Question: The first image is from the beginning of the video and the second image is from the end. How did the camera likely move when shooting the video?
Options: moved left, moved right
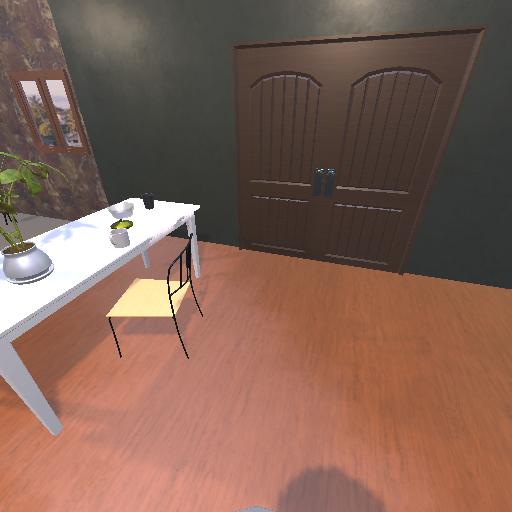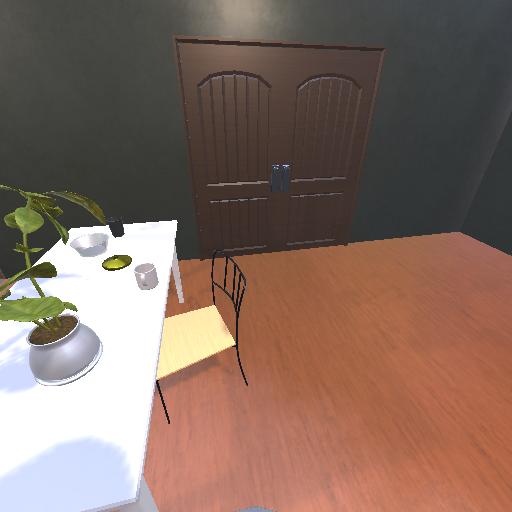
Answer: moved left